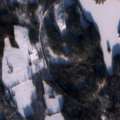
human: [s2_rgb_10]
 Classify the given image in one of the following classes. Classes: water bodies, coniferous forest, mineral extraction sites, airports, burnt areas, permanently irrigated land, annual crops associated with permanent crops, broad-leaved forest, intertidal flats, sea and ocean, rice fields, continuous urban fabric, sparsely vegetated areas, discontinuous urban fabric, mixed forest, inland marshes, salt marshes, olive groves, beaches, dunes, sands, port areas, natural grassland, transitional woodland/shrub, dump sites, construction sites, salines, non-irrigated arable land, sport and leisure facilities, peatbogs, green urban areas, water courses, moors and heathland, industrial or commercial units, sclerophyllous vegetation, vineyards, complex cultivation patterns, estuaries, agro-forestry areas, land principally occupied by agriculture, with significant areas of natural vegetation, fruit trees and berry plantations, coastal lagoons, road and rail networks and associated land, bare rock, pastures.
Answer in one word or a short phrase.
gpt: non-irrigated arable land, coniferous forest, mixed forest, water bodies